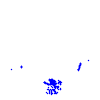
Particle: electron